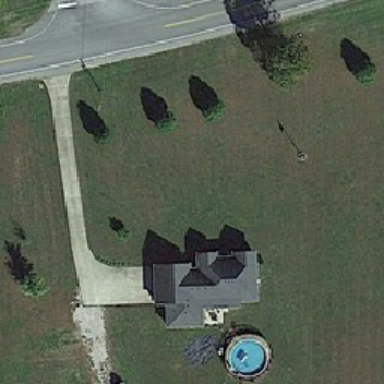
Buildings with swimming pools are near some green trees and roads .